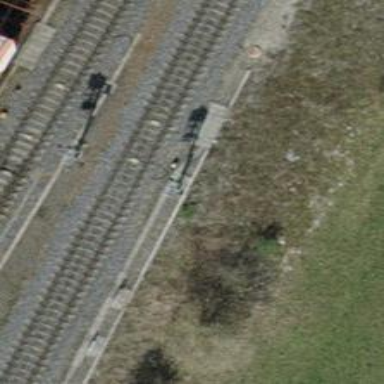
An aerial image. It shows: Railway signal.